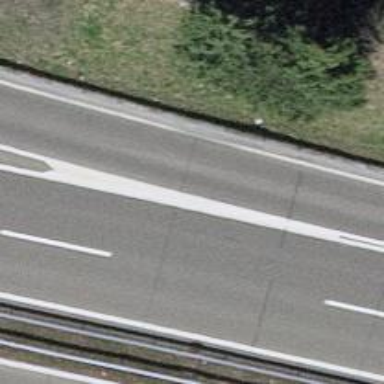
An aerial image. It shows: Asphalt motorway link.